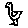
Label: bird